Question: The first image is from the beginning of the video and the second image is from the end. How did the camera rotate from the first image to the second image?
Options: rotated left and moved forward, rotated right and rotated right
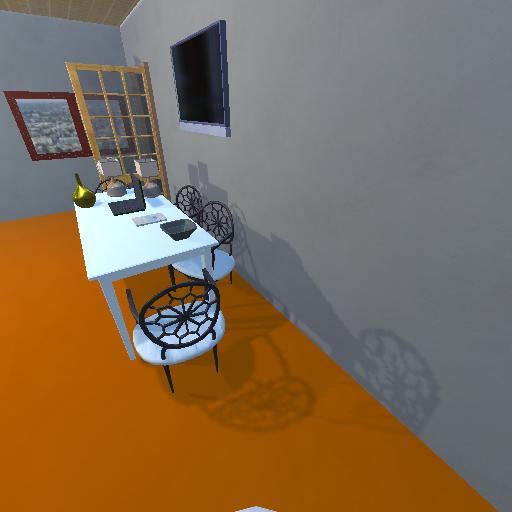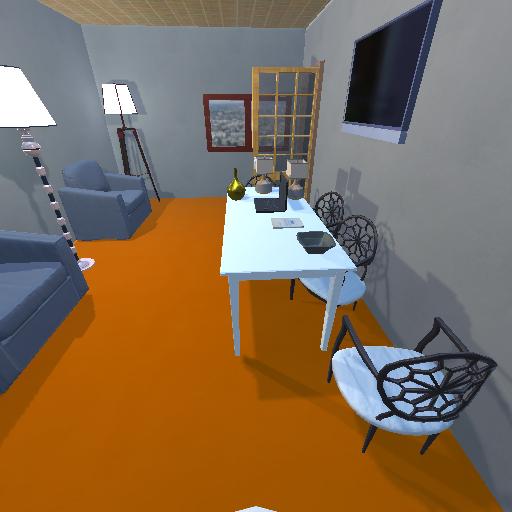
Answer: rotated left and moved forward